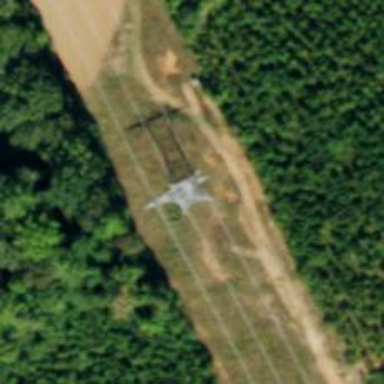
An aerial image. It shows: Lattice structure tower used for power distribution.